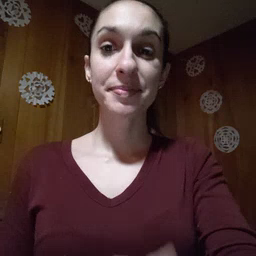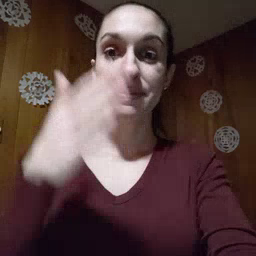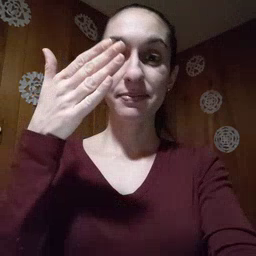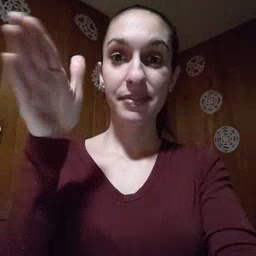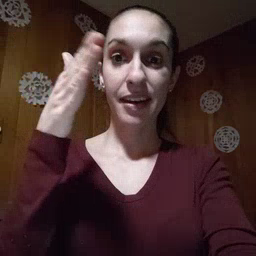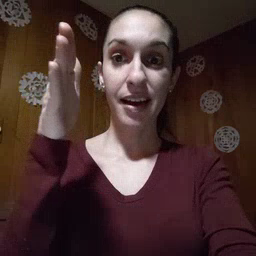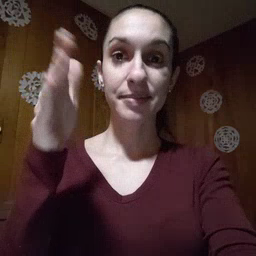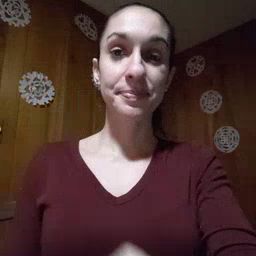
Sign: flag